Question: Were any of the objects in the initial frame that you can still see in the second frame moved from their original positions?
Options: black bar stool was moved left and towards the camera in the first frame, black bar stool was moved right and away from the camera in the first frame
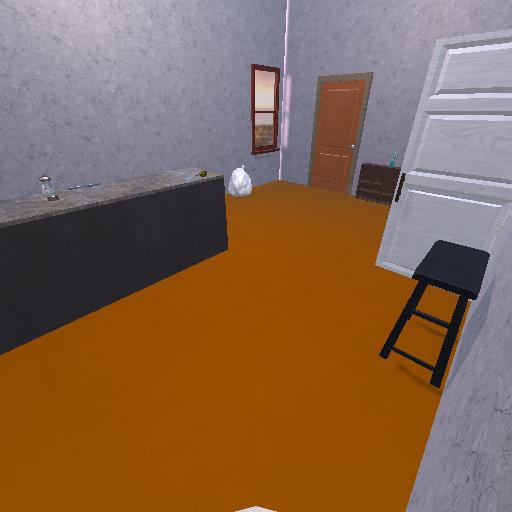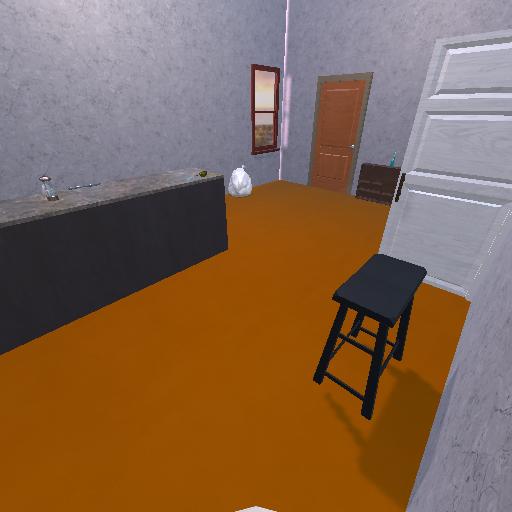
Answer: black bar stool was moved left and towards the camera in the first frame